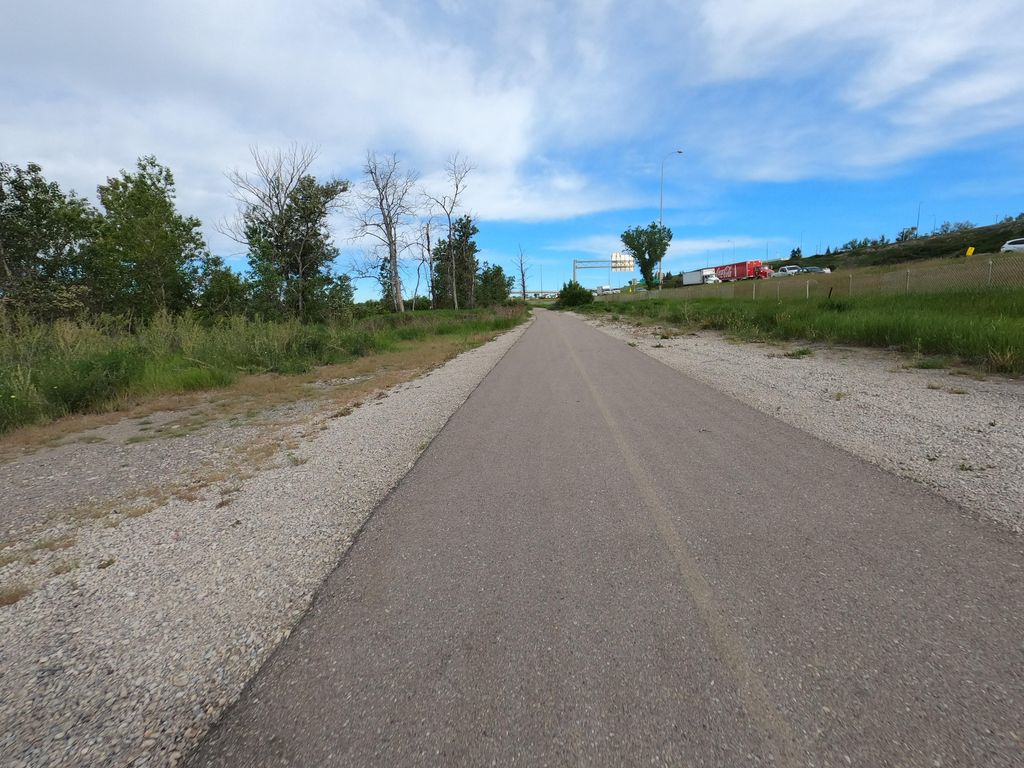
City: calgary